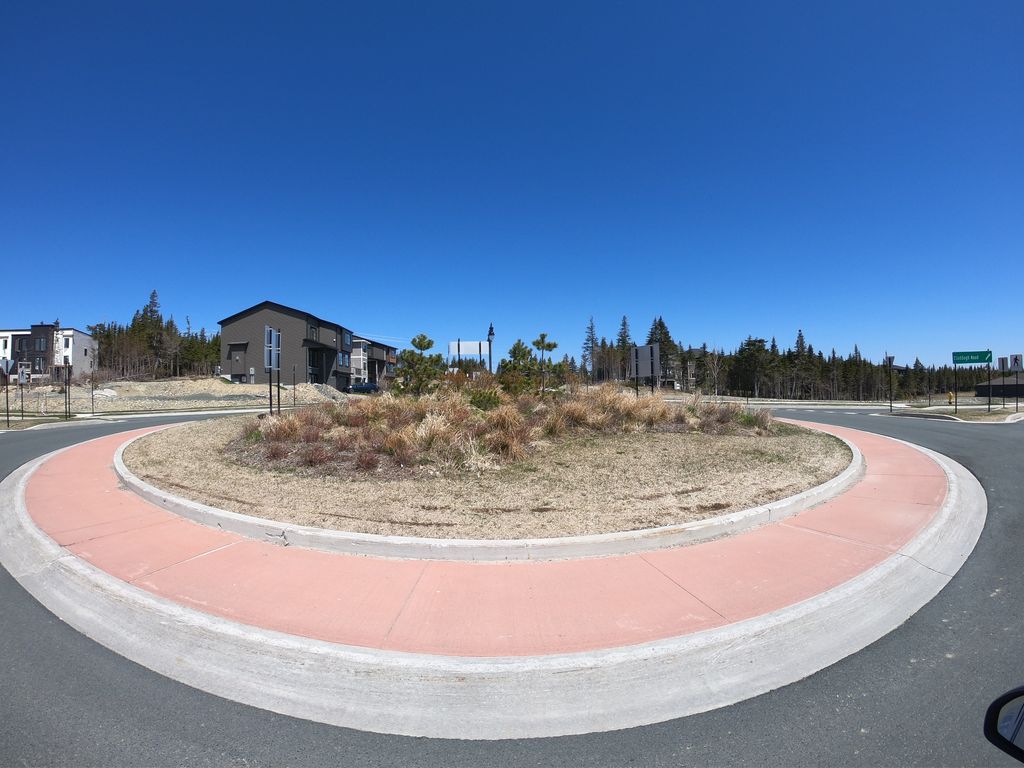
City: st_johns